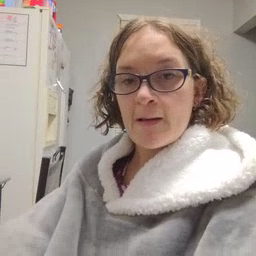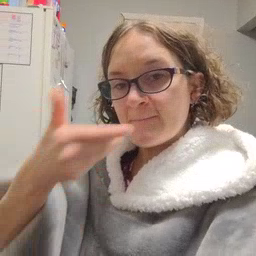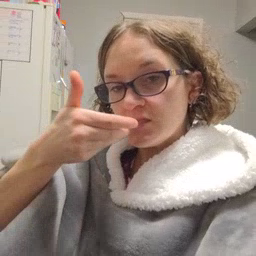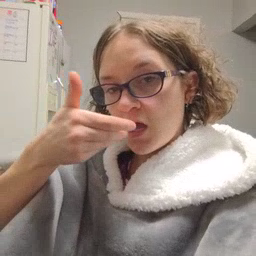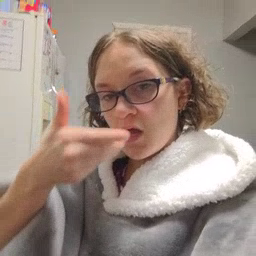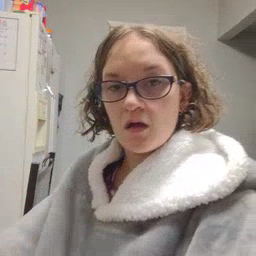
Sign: pizza